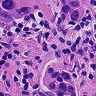
Metastatic tissue present: yes